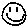
Label: smiley face